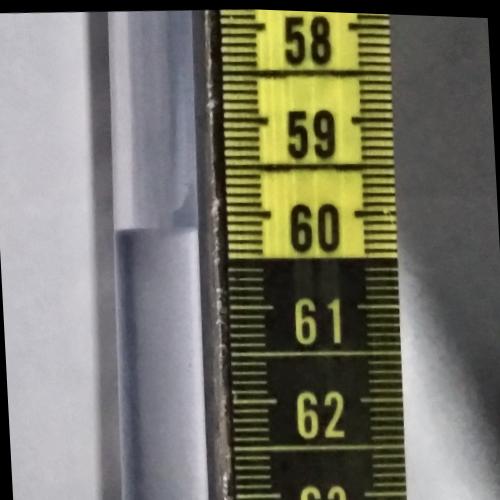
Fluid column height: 60.2 cm